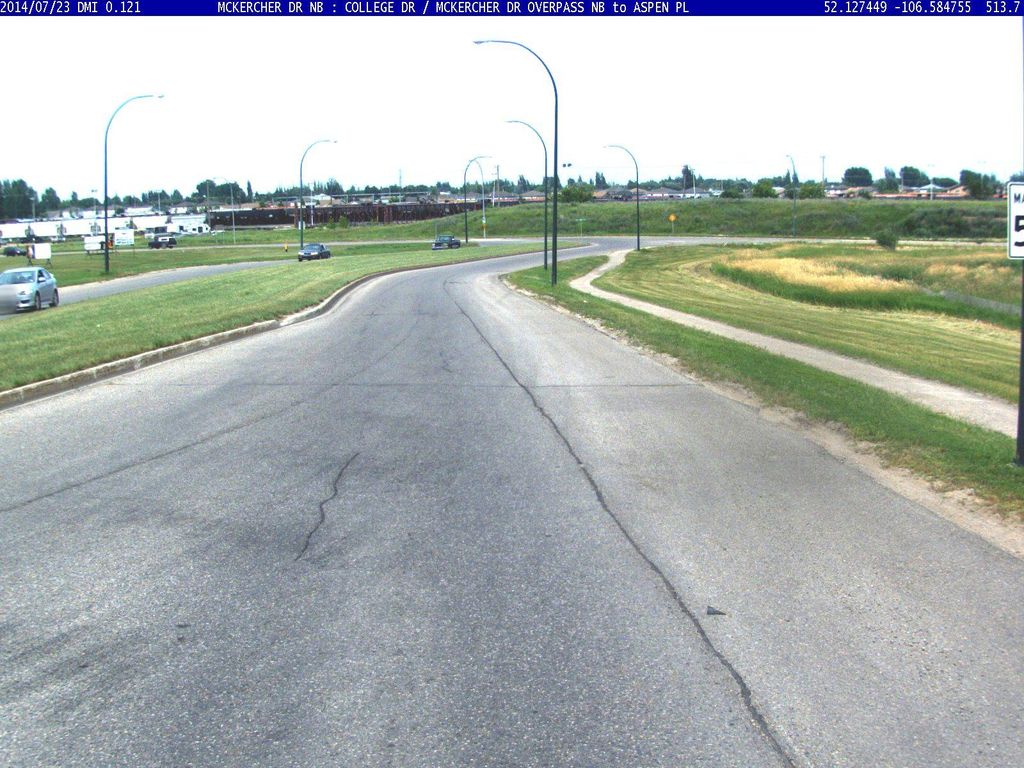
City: saskatoon